Current action and preconditions to check: trajectory_clear

Your task: For each precondition in the list above, predict whether it will hold at this action.

Consider the current scene as observed from the mobile robot's camera, and analyze the predicted future states of all dynamic agents (e.g., people, animals, vehicles, or any moving entities) within the NEXT SECOND.

IMPORTANT: Only answer "very likely" if you are absolutely certain—based on strong, clear evidence—that a dynamic agent will violate the precondition in the predicted future state. Do NOT answer "very likely" for unlikely, ambiguous, or low-probability risks.

Ask yourself for each precondition: Is there a high probability, with clear and convincing evidence, that the predicted future states of any dynamic agent will interfere with the predicted future state of the currently executing action within the NEXT SECOND, causing that precondition to fail?

Assess the risk level based on these predictions. Use "likely" or "very likely" if motions create a clear risk of interference.

Use "neutral" or "improbable" if agents are nearby but their predicted paths are clearly diverging or non-conflicting.

Failure Risk Categories: "very improbable", "improbable", "neutral", "likely", "very likely"

Answer Format: Output ONLY the probability_of_failure value from these categories: "very improbable", "improbable", "neutral", "likely", "very likely"

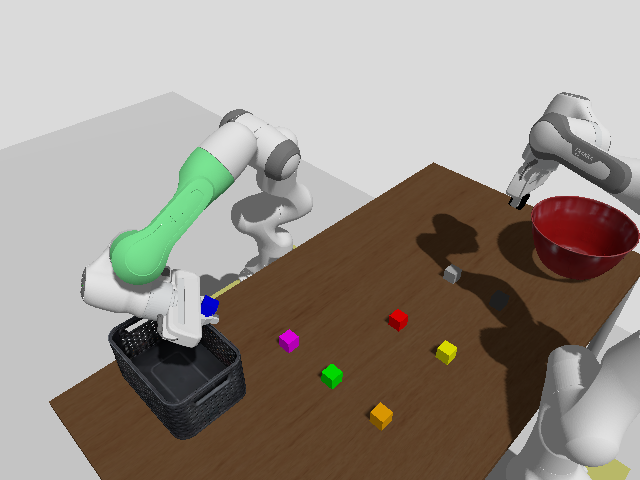

Answer: very improbable